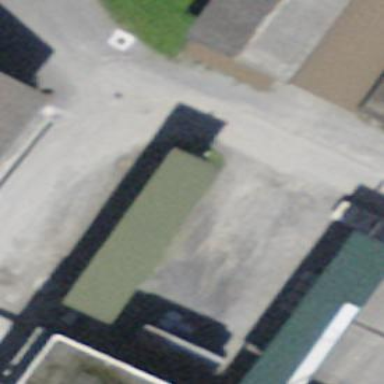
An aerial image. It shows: View of roof of building.